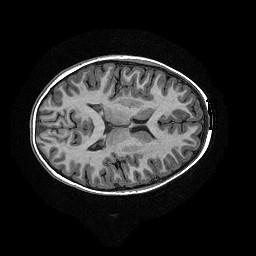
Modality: T1w
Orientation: axial
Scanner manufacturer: ge
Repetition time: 0.008096 s
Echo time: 0.00318 s